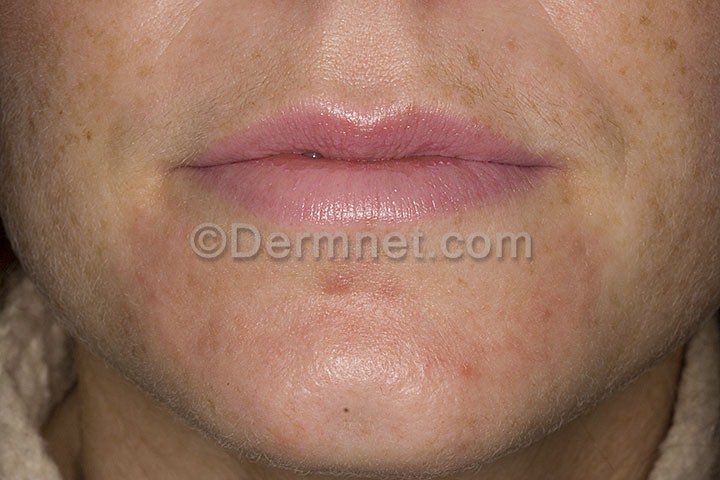
Disease: Acne and Rosacea Photos